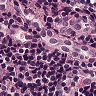
Metastatic tissue present: yes